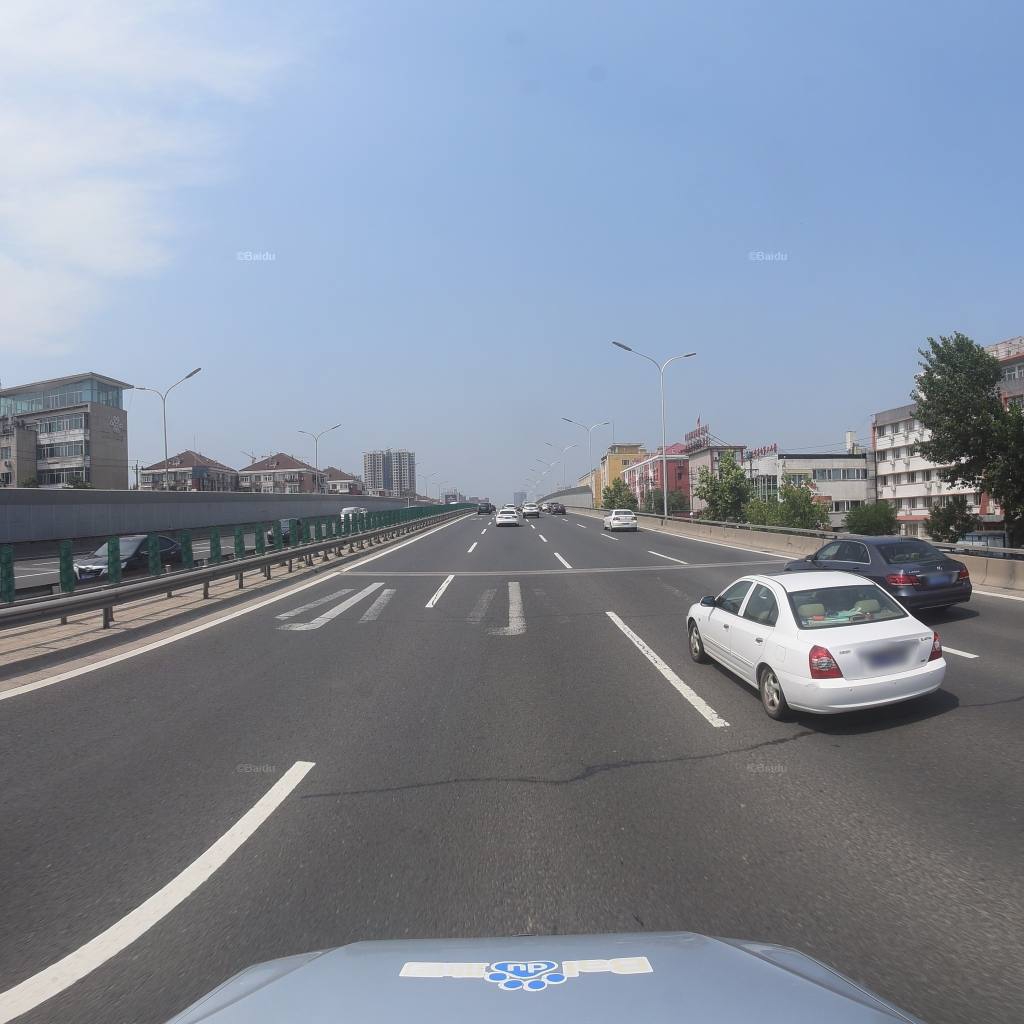
Region: Fengtai
Road damage annotations: transverse patch, transverse patch, transverse patch